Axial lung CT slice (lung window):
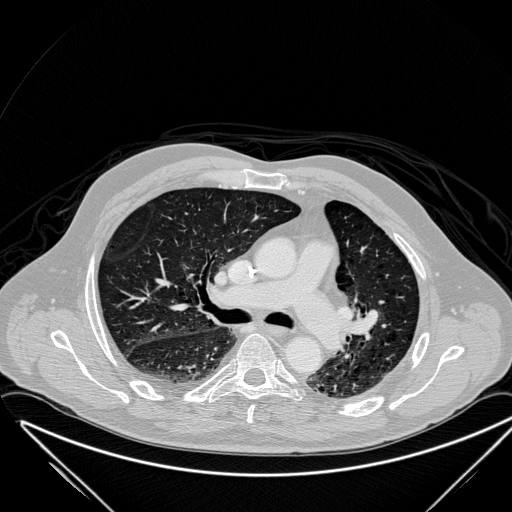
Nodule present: no